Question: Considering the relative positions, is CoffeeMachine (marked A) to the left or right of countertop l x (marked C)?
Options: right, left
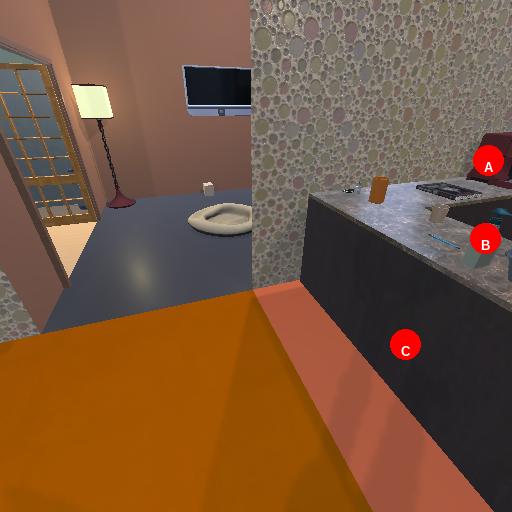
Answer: right